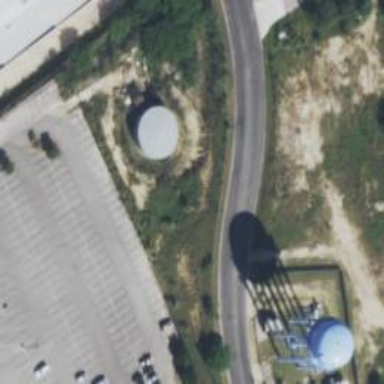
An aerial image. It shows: Storage tank with man-made structure.